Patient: sex M, age 71
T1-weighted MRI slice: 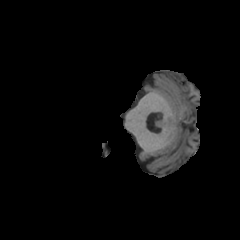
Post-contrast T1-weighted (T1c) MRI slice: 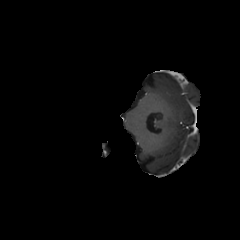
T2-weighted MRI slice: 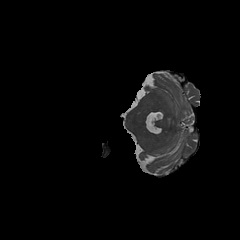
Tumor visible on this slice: no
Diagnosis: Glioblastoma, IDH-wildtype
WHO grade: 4